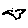
Label: bird